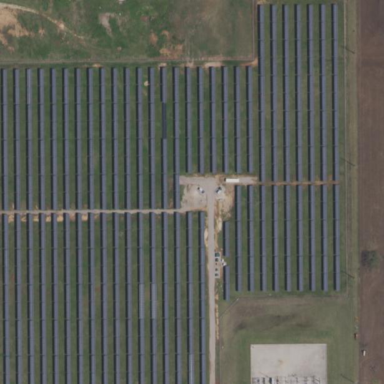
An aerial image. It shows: Solar power plant.